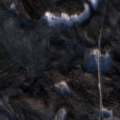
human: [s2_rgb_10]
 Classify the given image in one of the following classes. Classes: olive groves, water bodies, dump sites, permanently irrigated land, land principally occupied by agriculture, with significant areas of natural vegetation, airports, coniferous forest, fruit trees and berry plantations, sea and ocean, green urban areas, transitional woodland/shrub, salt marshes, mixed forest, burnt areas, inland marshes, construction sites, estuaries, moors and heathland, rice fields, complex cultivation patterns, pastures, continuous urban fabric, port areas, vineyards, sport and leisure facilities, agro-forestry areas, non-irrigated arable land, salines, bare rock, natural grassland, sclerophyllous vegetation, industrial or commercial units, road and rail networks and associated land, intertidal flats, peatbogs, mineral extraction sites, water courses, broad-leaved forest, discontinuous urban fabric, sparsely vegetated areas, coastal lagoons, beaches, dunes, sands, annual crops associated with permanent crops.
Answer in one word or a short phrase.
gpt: coniferous forest, mixed forest, transitional woodland/shrub